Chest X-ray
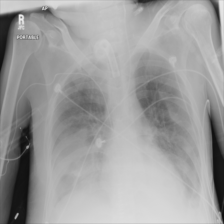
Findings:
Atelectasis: negative
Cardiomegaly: negative
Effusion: negative
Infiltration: negative
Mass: negative
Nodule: negative
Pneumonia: negative
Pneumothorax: negative
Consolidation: positive
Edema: negative
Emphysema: negative
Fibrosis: negative
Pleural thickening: negative
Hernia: negative